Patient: sex M, age 42
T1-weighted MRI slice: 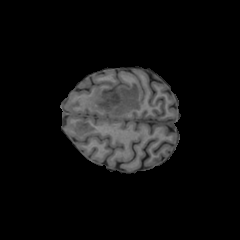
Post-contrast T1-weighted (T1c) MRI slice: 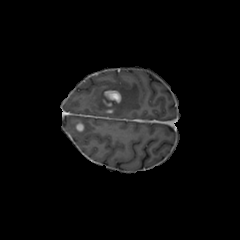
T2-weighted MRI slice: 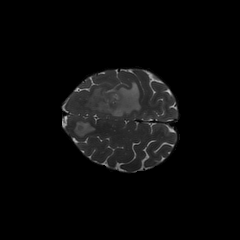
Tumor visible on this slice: yes
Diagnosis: Glioblastoma, IDH-wildtype
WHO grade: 4